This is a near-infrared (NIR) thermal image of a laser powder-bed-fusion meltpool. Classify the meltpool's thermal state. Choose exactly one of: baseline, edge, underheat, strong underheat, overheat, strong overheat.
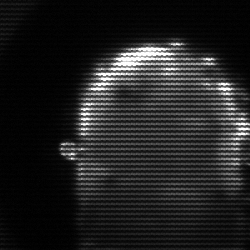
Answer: baseline